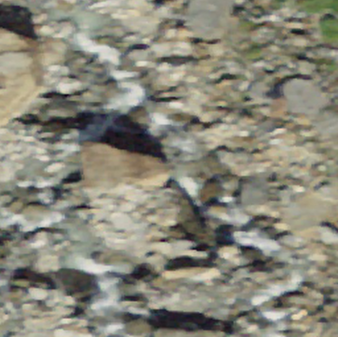
Label: bouldering_area